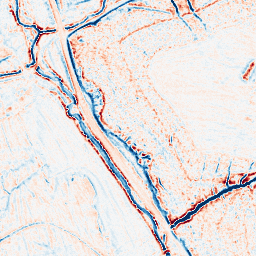
Category: edge_preserving
Decomposition family: bilateral
Decomposition parameters: d: 9
sigma_color: 75
sigma_space: 150
Upsampling method: sinc_hamming
Upsampling parameters: scale: 2
kernel_size: 8
Upsampling scale: 2